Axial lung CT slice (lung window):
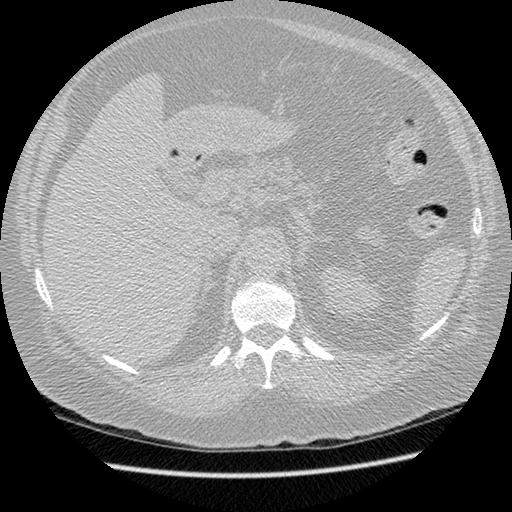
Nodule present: no